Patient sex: F
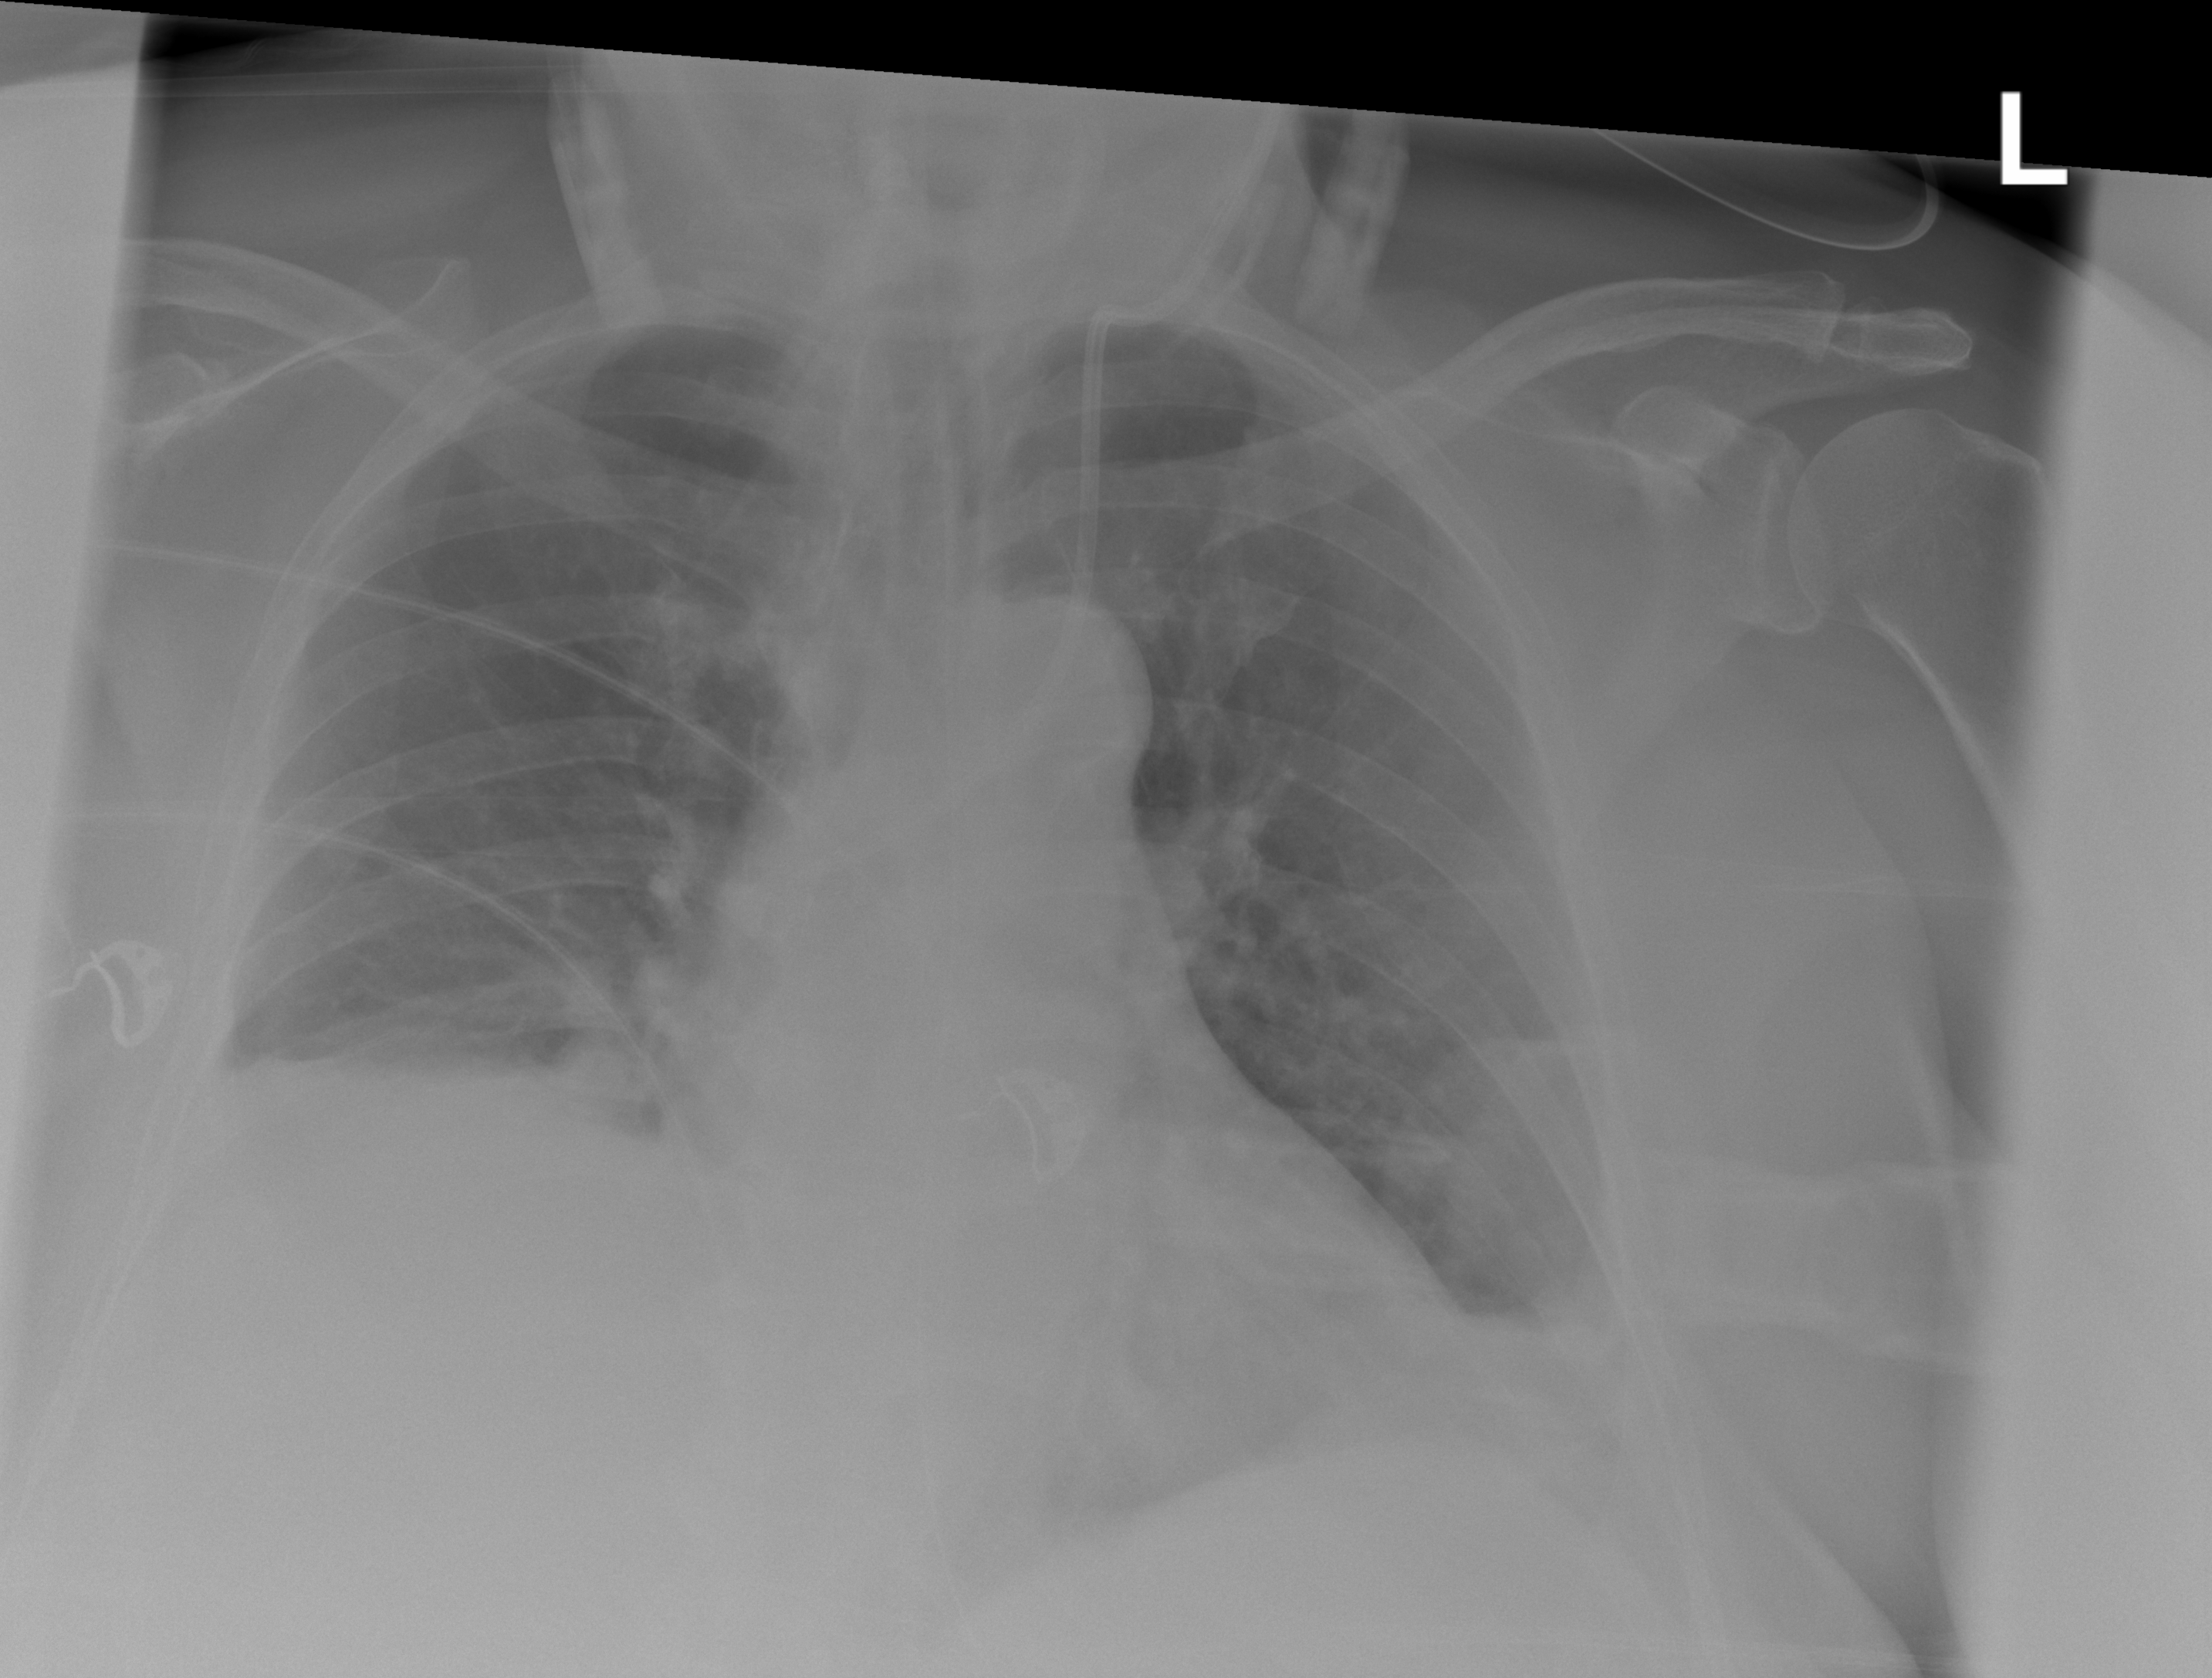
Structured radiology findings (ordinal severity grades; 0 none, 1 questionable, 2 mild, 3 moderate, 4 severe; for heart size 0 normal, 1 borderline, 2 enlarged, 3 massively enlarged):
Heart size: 1
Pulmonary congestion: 0
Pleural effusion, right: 1
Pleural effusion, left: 0
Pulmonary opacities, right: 0
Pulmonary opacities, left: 2
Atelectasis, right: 2
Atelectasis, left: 0